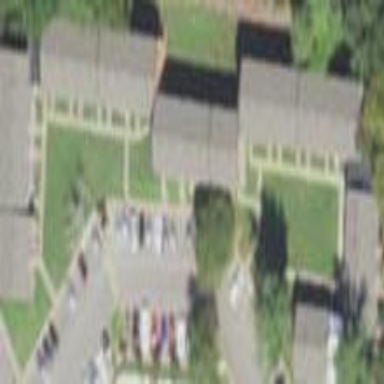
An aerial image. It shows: Building.